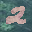
Label: 2